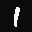
Label: 1